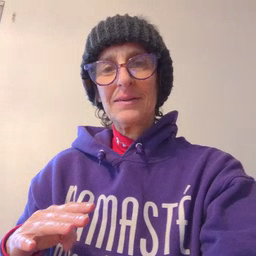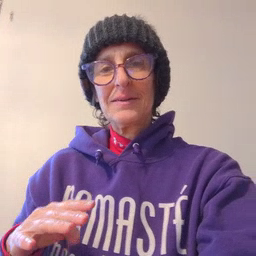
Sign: quiet